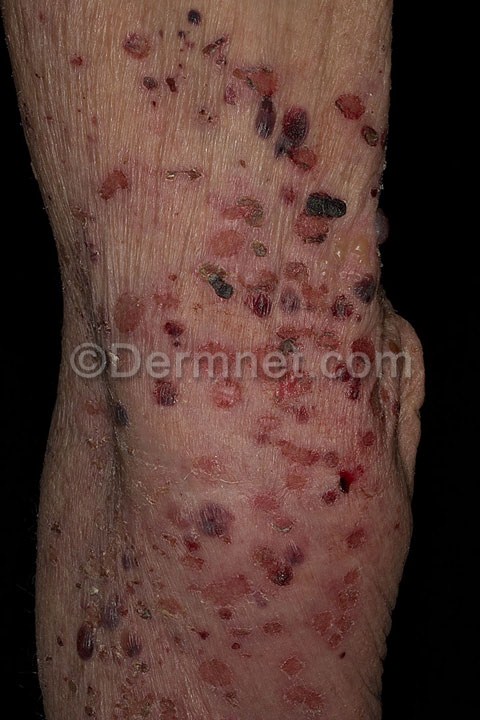
Disease: Bullous Disease Photos